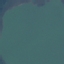
Land use / land cover: SeaLake